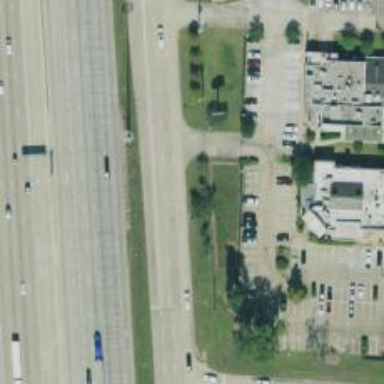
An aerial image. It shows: Secondary road with frontage road alongside.